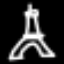
Label: The Eiffel Tower